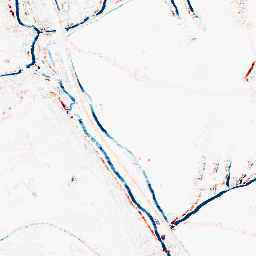
Category: morphological
Decomposition family: morphological_rect
Decomposition parameters: operation: average
width: 5
height: 3
Upsampling method: bicubic
Upsampling parameters: scale: 4
Upsampling scale: 4